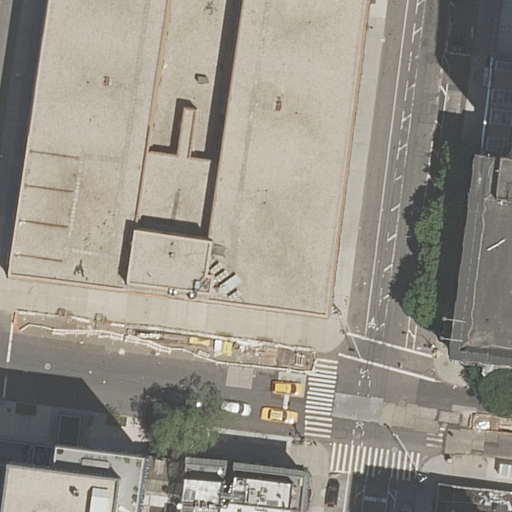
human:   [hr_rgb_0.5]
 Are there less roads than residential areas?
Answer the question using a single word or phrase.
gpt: no

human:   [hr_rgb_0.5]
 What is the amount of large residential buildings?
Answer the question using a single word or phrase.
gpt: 2

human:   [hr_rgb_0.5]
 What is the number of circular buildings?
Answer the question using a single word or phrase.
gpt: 0

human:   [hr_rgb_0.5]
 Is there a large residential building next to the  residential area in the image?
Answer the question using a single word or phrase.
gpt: yes

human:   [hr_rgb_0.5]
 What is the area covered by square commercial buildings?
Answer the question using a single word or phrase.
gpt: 0m2

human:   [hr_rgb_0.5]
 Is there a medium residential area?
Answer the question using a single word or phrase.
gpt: no

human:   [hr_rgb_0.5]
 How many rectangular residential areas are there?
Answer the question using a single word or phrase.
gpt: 1

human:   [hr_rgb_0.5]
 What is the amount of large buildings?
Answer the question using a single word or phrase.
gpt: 2

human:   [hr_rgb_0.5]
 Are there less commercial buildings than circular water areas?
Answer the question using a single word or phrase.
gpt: no

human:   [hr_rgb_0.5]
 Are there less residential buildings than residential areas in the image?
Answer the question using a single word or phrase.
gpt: no

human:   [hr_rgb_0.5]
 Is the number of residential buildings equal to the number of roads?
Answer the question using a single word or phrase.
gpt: no

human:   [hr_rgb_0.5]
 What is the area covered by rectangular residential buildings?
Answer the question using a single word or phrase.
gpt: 2648m2

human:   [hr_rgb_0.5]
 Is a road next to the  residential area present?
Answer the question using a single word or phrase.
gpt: yes

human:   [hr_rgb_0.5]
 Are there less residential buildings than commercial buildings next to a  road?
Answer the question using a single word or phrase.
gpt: no

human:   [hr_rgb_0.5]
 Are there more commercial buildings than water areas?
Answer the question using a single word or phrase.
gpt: no

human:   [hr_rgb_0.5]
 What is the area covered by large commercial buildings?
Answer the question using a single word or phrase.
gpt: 0m2

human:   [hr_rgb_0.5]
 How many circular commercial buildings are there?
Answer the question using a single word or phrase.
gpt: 0

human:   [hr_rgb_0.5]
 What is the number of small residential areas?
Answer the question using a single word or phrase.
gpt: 0

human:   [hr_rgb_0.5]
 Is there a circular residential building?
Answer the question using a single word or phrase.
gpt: no

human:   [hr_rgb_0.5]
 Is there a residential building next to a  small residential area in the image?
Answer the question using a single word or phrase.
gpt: no

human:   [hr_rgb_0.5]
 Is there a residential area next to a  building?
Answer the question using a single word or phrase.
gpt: yes

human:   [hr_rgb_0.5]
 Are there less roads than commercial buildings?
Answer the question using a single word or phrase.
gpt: no

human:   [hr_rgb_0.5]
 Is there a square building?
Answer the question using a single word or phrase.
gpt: no

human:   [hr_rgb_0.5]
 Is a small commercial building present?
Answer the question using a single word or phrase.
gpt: no

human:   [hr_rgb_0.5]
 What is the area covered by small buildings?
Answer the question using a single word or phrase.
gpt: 90m2

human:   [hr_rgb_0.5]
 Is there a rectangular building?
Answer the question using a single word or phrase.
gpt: yes

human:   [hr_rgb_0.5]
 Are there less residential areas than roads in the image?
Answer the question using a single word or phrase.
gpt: yes

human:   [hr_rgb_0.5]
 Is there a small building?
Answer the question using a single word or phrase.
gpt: yes

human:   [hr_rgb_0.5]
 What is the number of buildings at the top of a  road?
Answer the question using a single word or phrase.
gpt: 4

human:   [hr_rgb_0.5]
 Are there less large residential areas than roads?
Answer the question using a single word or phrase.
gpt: yes

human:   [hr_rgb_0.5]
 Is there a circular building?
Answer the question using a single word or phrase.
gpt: no

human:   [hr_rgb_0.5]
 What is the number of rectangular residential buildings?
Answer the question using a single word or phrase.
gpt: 8

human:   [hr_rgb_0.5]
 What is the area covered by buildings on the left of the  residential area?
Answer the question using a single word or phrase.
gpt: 847m2

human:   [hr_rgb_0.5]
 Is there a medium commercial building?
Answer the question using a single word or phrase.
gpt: no

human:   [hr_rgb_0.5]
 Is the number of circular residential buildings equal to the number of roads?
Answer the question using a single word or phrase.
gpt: no

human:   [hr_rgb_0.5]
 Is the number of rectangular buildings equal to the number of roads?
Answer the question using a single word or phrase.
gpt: no